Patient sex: M
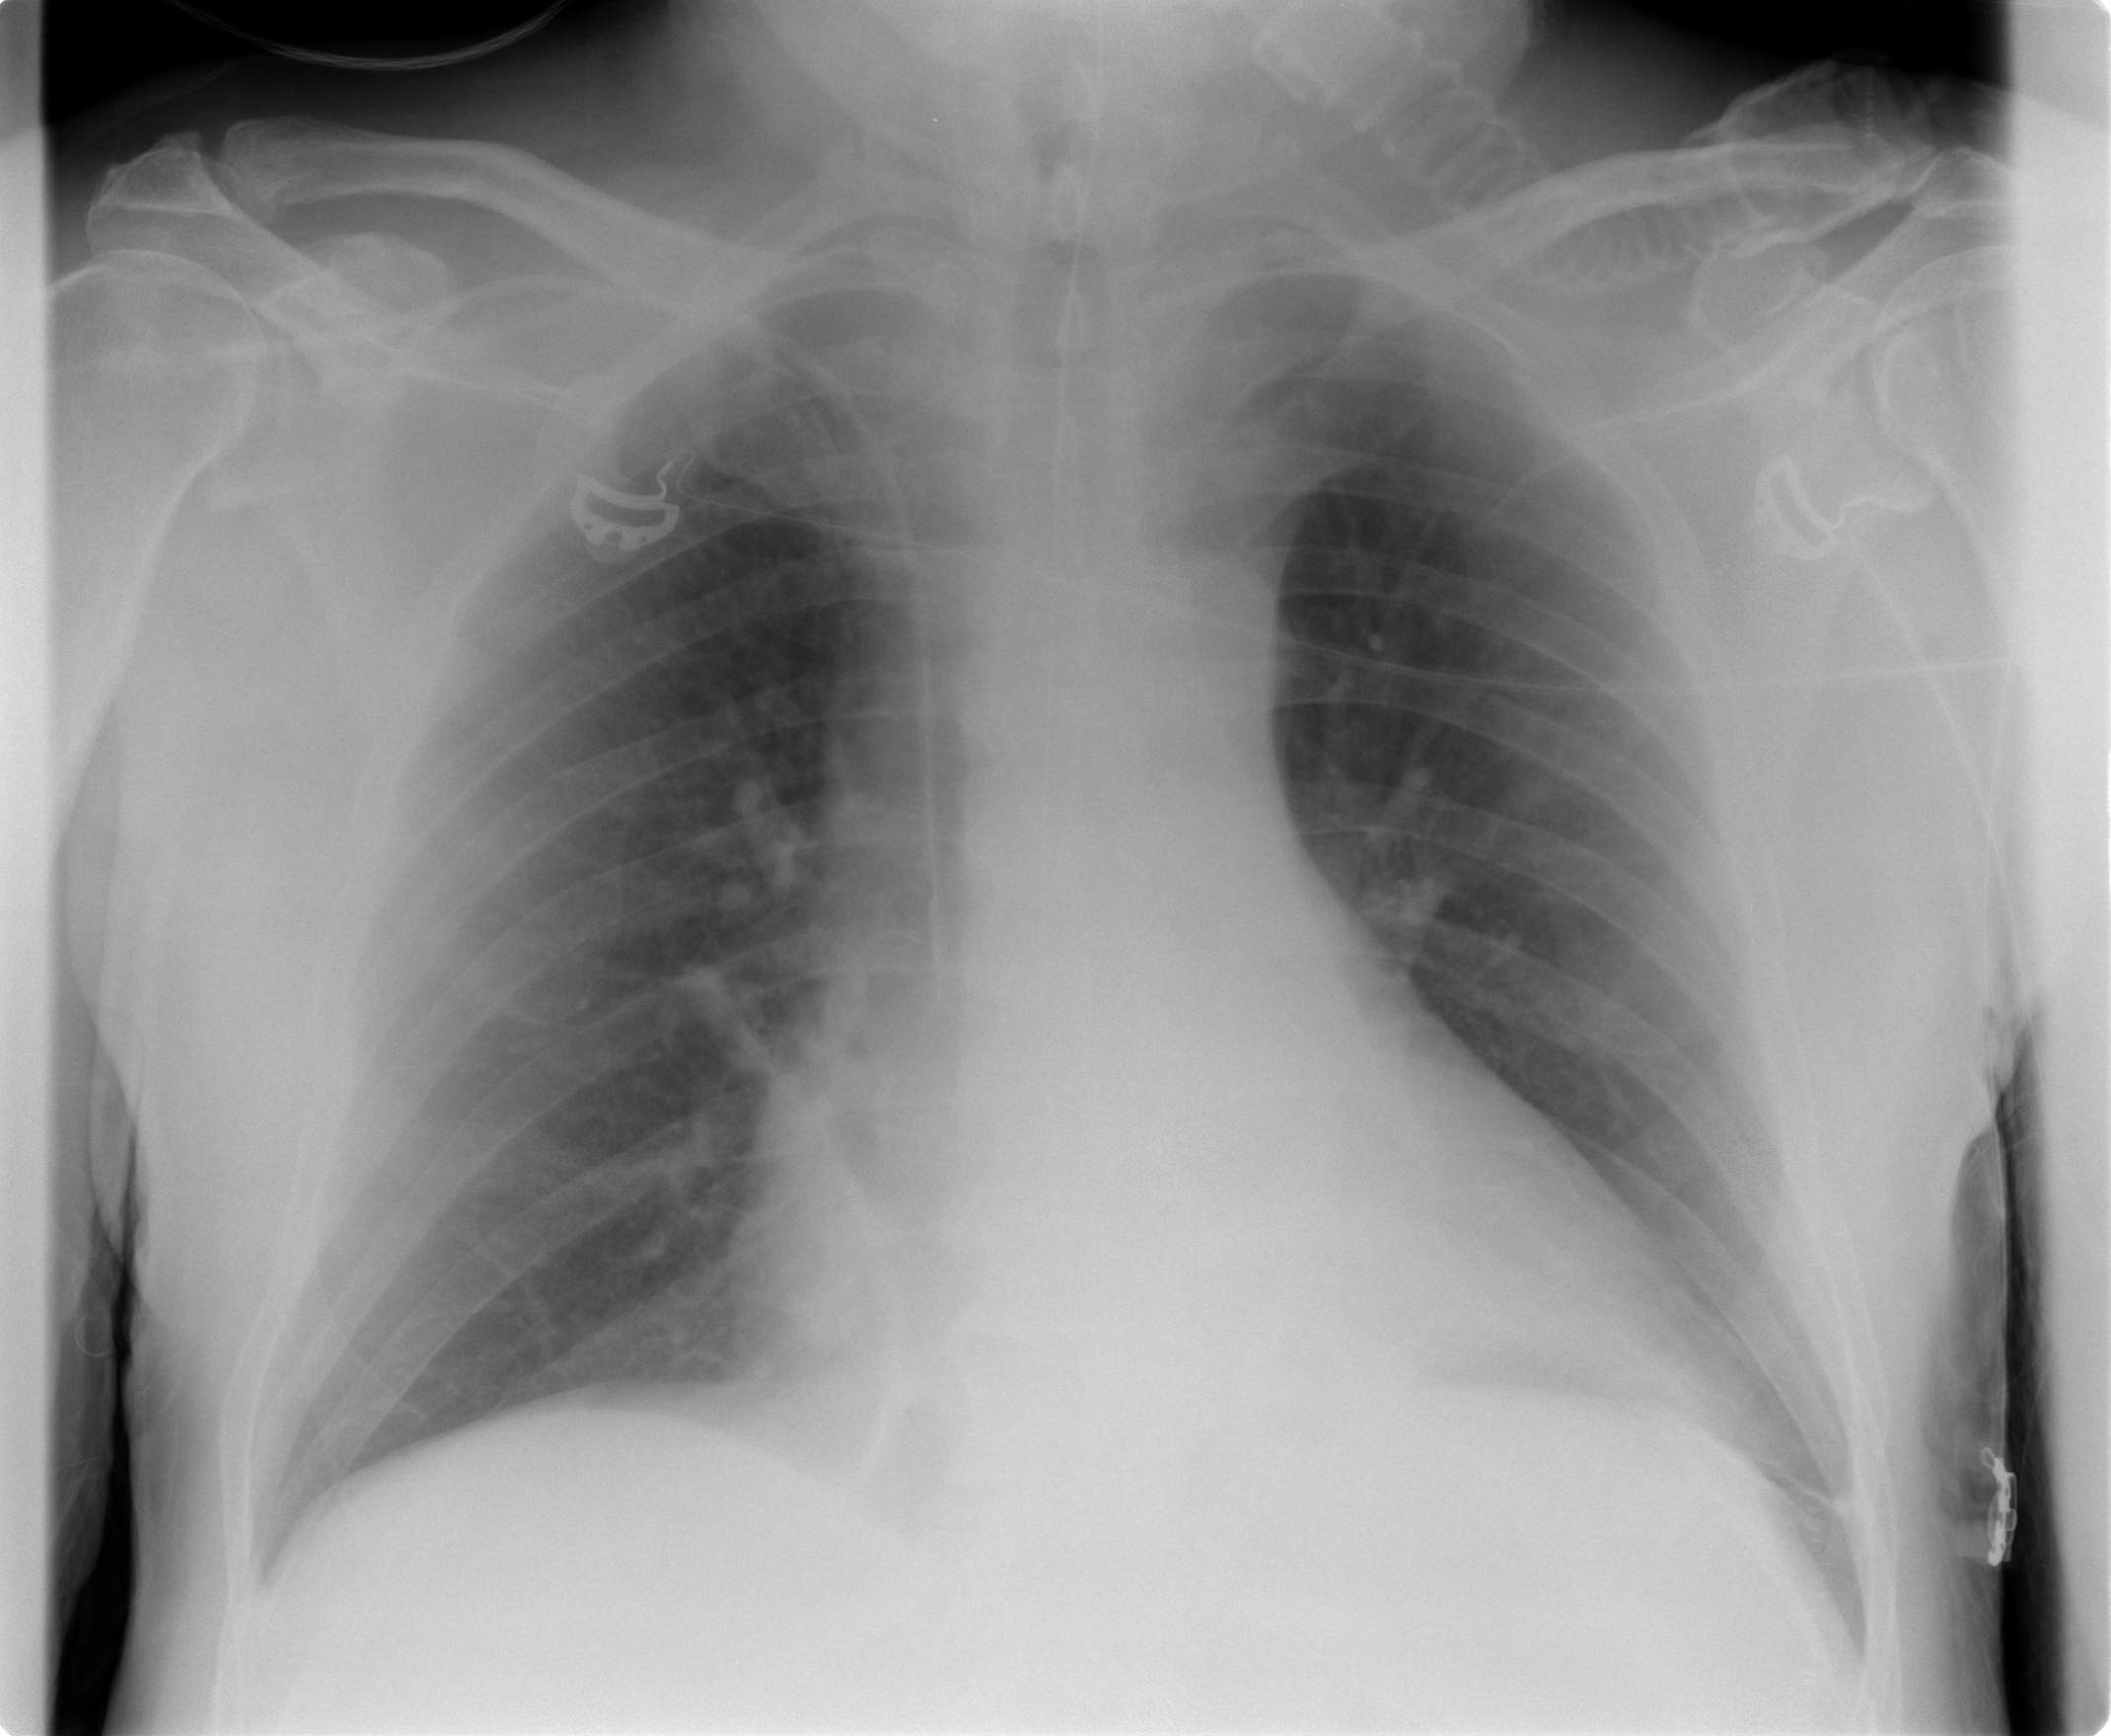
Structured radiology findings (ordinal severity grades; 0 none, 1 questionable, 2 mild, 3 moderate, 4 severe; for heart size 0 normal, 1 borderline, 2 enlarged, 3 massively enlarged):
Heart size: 0
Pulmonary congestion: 0
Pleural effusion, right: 0
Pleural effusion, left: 2
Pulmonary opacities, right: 0
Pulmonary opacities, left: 0
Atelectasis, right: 2
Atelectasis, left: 2